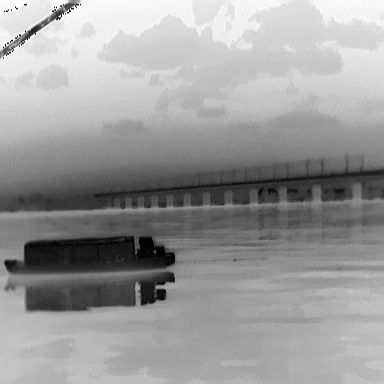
There is a fishing_boat in the infrared image.